Field crop: maize
Growth stage: 2
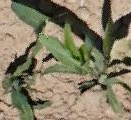
Species: maize